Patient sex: M
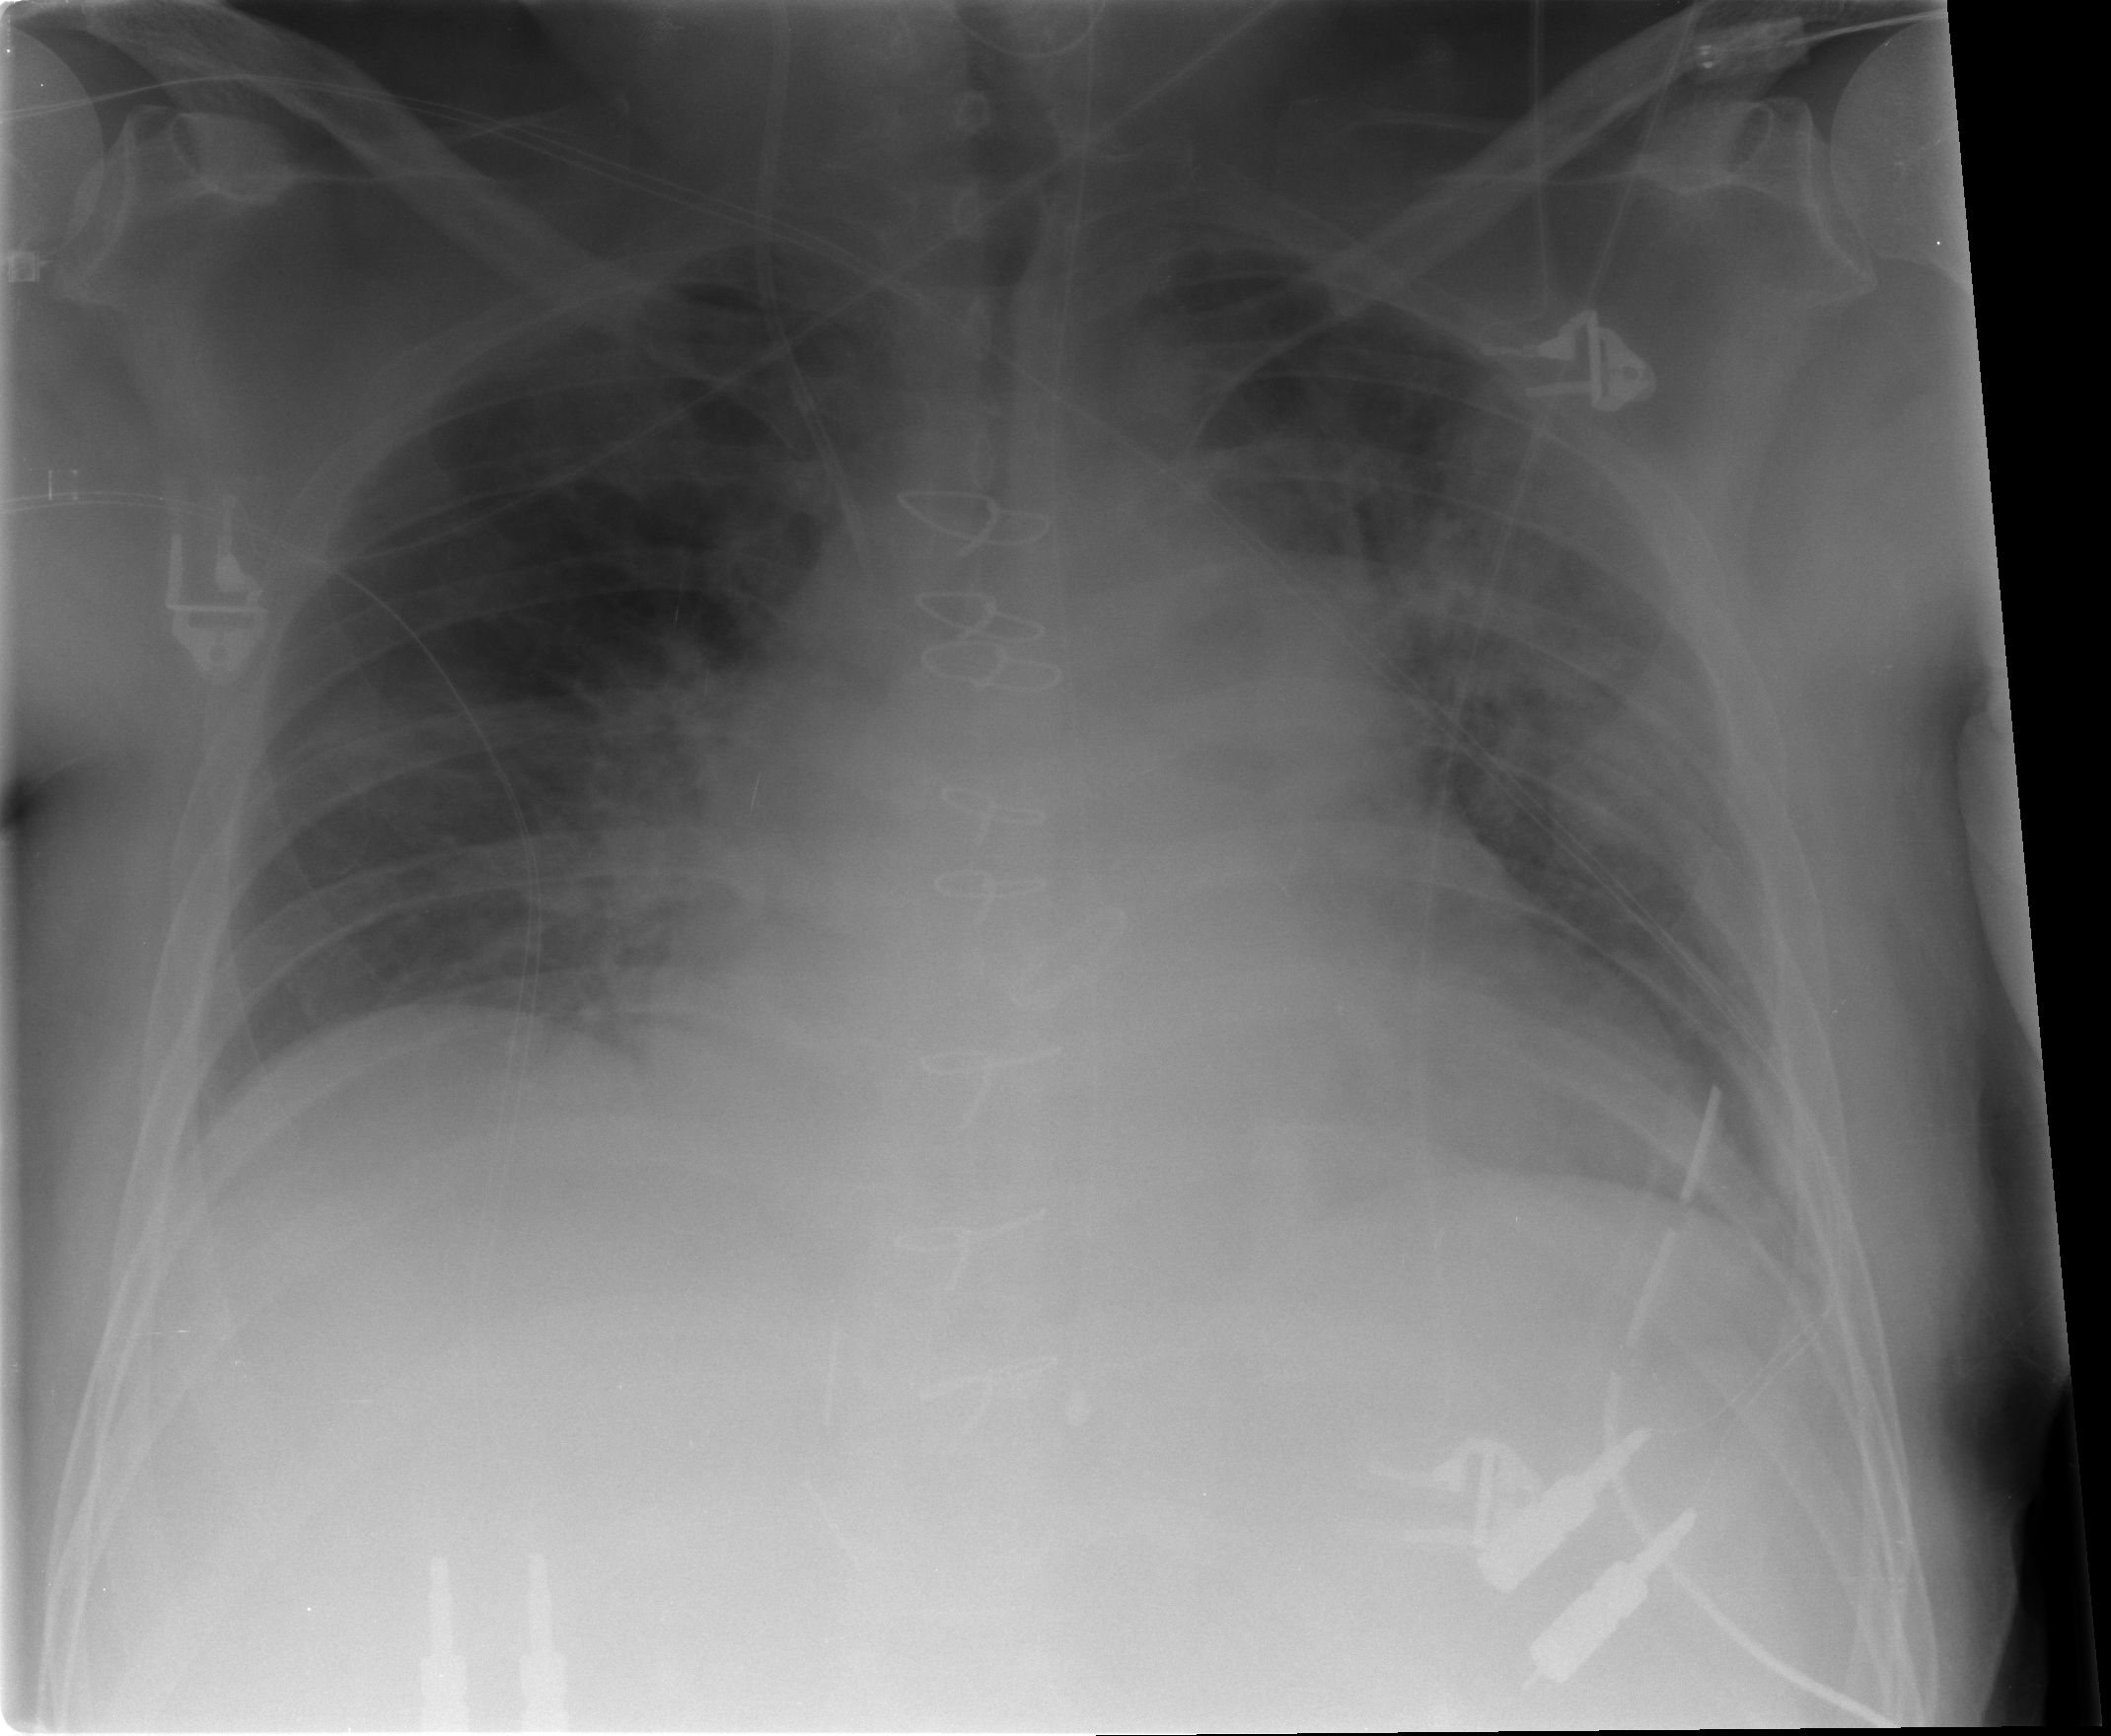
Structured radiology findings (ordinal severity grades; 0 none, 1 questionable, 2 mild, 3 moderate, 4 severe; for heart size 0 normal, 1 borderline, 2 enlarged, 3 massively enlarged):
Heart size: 2
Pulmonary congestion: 2
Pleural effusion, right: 0
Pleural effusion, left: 0
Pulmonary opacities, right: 0
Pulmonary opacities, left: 2
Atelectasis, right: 2
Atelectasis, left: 2